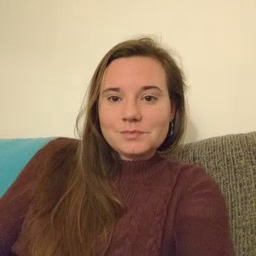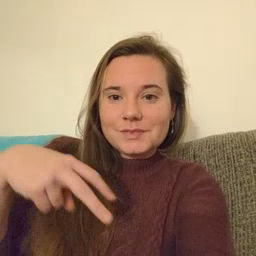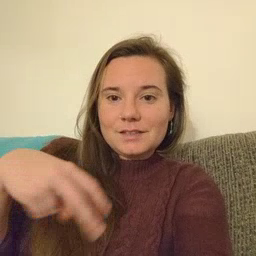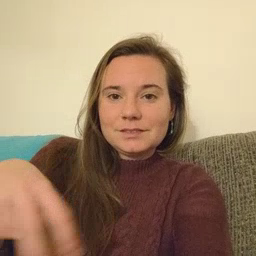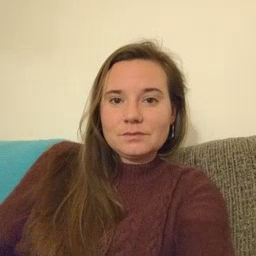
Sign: dance